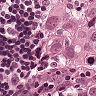
Metastatic tissue present: yes